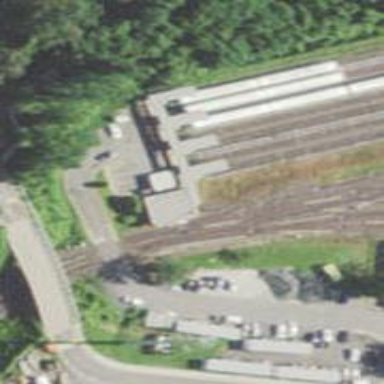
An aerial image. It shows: Electrified rail service yard.